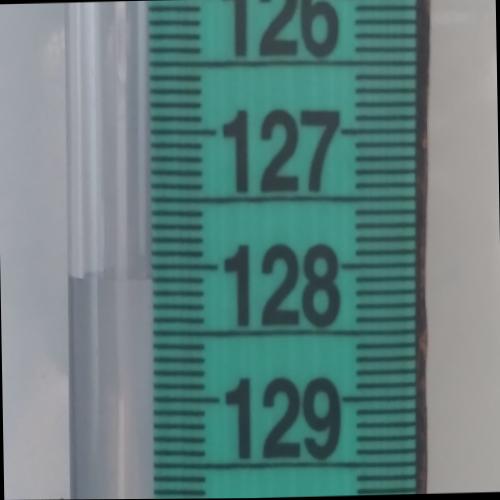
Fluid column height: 128.1 cm